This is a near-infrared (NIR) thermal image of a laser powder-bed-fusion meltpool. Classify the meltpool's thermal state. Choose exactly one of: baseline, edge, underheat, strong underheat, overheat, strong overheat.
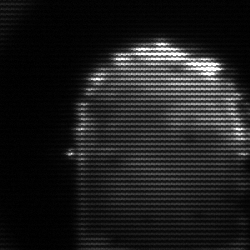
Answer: baseline